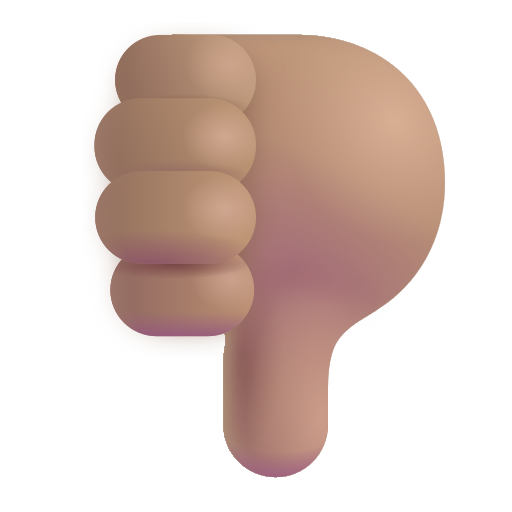
thumbs down color